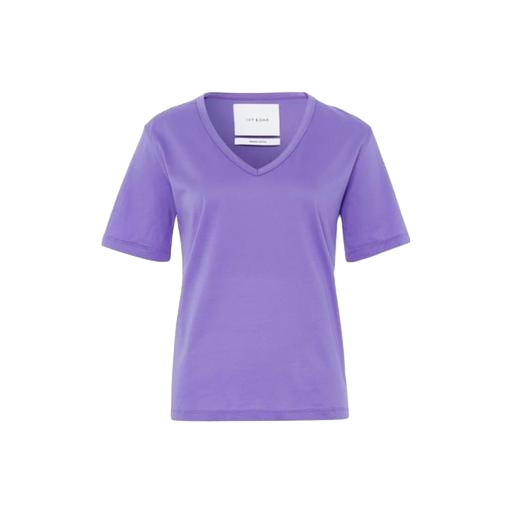
purple short-sleeve tee, purple v neck, purple tee, white background